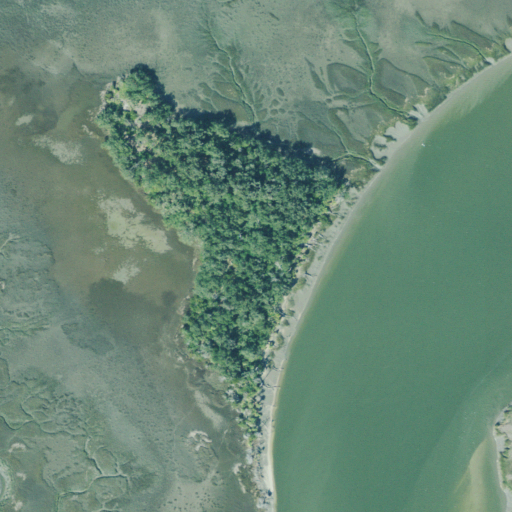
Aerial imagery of island in Georgia named Pumpkin Hammock containing herbaceous wetlands, open water, evergreen forest, and grassland